Aerial crown-view tile of a tropical tree (Barro Colorado Island, Panama), acquired 20250715:
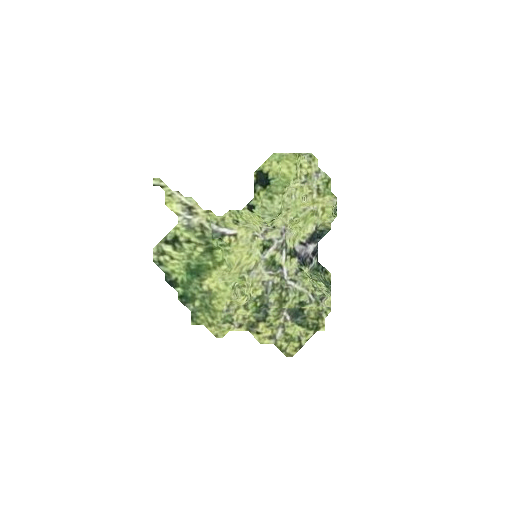
Species: Cordia alliodora
GBIF accepted scientific name: Cordia alliodora
Crown area: 35.474 m²